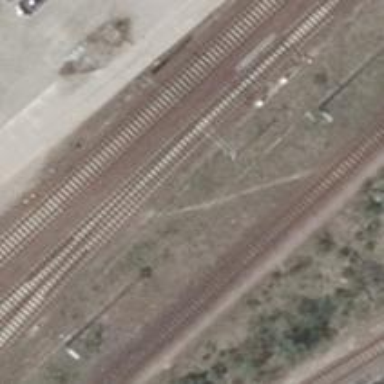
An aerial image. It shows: Railway switch.